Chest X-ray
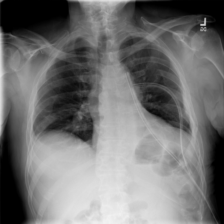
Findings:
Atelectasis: positive
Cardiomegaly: negative
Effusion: negative
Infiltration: negative
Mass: negative
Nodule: negative
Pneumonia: negative
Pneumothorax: negative
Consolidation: negative
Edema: negative
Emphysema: negative
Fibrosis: negative
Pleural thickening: negative
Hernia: negative